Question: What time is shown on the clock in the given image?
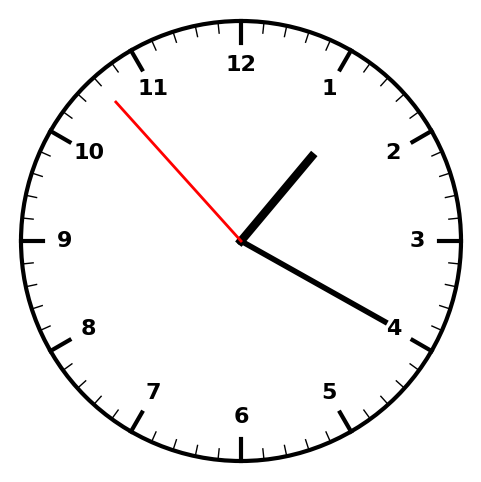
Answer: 01:19:53